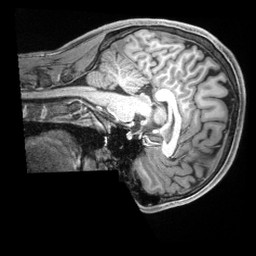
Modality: T1w
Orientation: sagittal
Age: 19
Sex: male
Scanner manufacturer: siemens
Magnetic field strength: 3 T
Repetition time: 2.4 s
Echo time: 0.00226 s